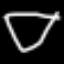
Label: diamond